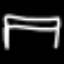
Label: bed